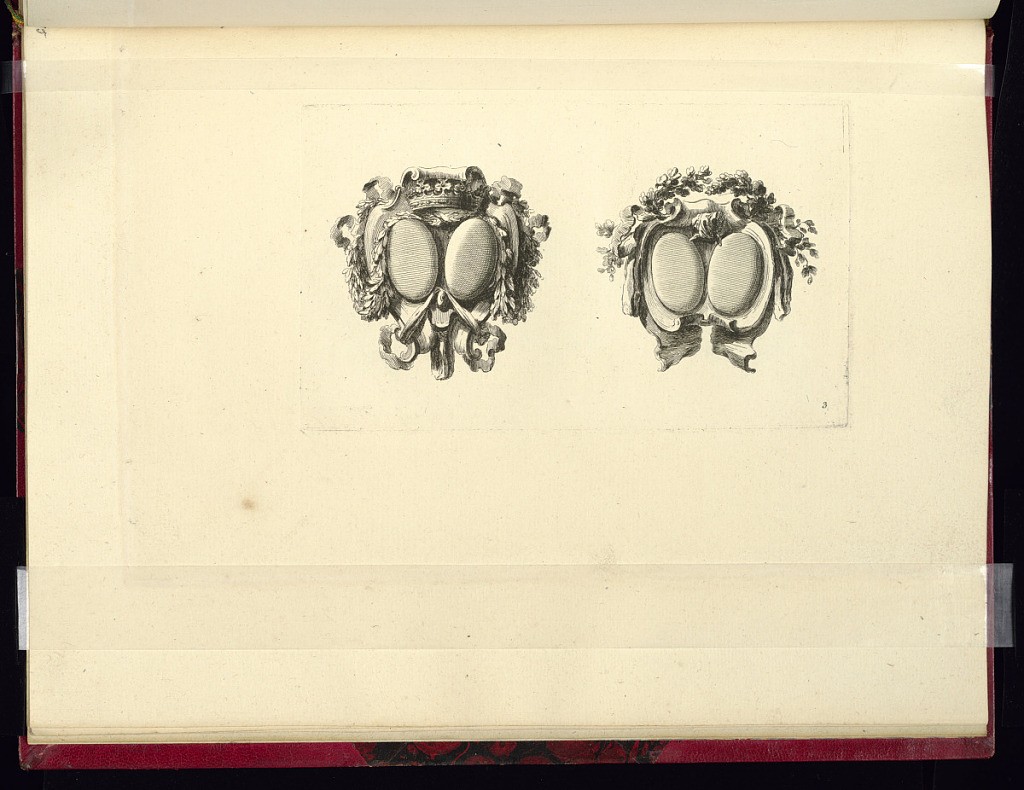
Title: Two Designs for Double Shields
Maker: Pierre-Philippe Choffard, French, 1730–1809
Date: ca.1760–75
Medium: Etching on laid paper
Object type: Print
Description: Two designs for double oval shields, which are left blank. The design to the left is topped with a crown and decorated with a festoon of leaves, with ribbons. The design to the right is decorated with leafy sprigs and ribbons. The plate is numbered.